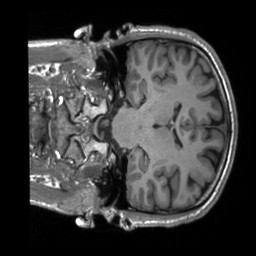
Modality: T1w
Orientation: coronal
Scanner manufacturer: siemens
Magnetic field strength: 3 T
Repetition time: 2.3 s
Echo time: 0.00207 s